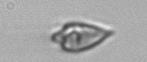
Label: Oxytoxum